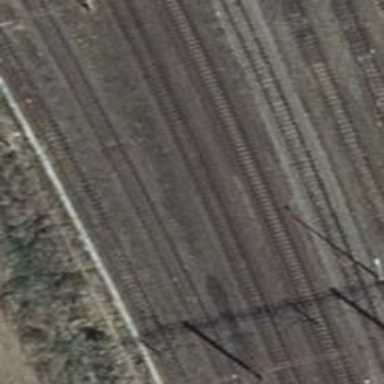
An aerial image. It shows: Rail siding with electrified contact lines.